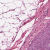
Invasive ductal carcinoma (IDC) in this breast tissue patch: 0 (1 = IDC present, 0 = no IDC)